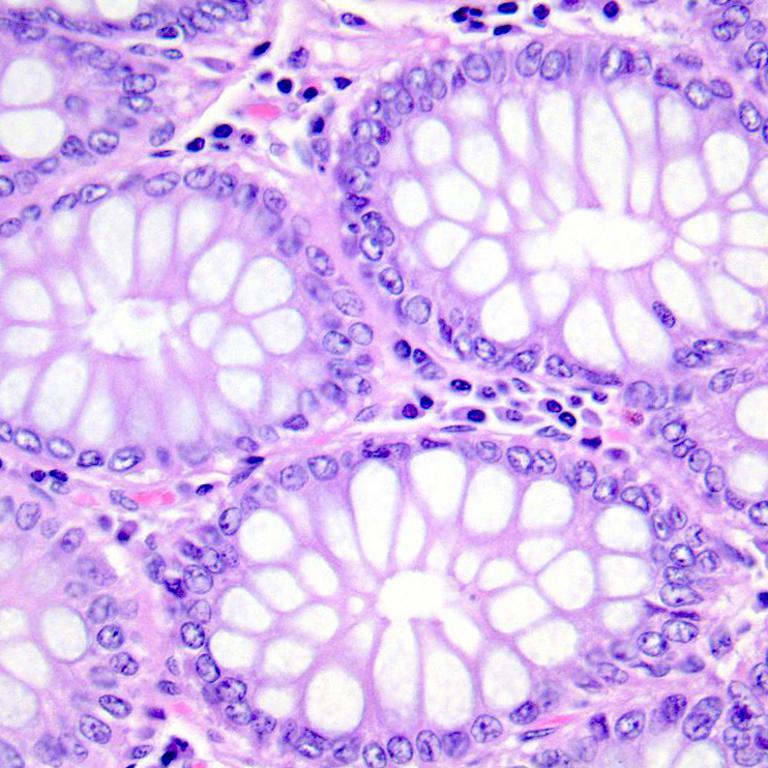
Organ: colon
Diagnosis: benign